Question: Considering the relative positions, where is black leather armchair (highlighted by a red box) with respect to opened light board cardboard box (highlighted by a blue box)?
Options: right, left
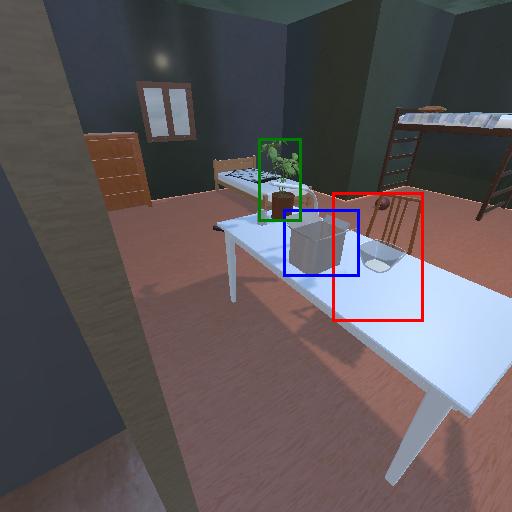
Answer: right